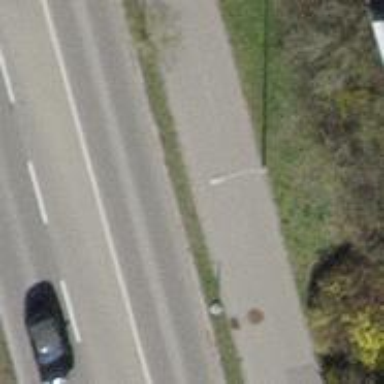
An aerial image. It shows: Asphalt sidewalk path.